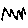
Label: zigzag